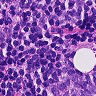
Metastatic tissue present: no